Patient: sex M, age 48
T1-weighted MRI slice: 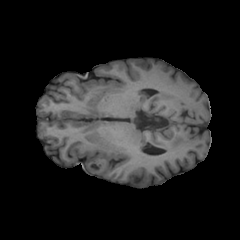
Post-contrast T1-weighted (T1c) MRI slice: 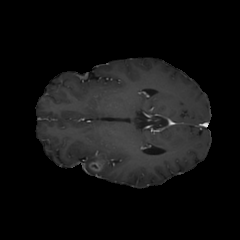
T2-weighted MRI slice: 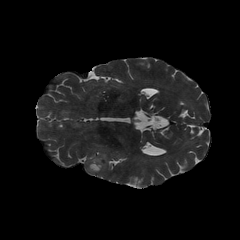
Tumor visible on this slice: yes
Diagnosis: Glioblastoma, IDH-wildtype
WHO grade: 4